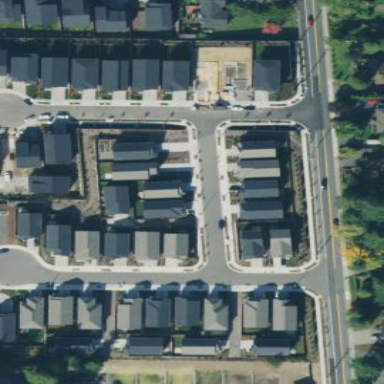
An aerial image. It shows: This residential area consists of single-family homes.